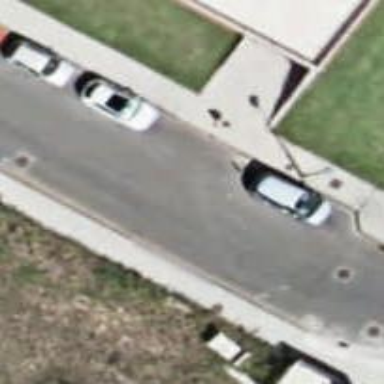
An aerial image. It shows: Bollard barrier.